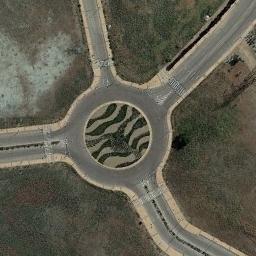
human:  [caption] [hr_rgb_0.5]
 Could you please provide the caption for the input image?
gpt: The roundabout is surrounded by grass .

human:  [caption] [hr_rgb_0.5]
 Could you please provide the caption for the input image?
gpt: The roundabout is on the grass .

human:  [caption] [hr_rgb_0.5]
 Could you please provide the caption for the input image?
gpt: There are some trees and a large wasteland around the crossroads .

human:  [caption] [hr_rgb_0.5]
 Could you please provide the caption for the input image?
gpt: The roundabout with four exits and entrances is in the lawn .

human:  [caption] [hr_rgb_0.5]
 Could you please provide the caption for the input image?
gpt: There are brown bare land around the roundabout .